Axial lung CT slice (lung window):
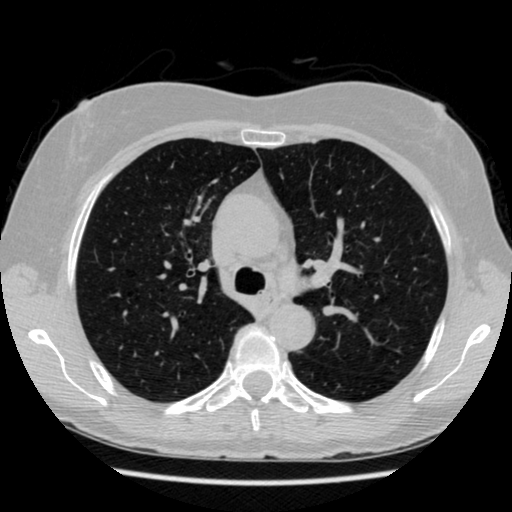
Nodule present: no